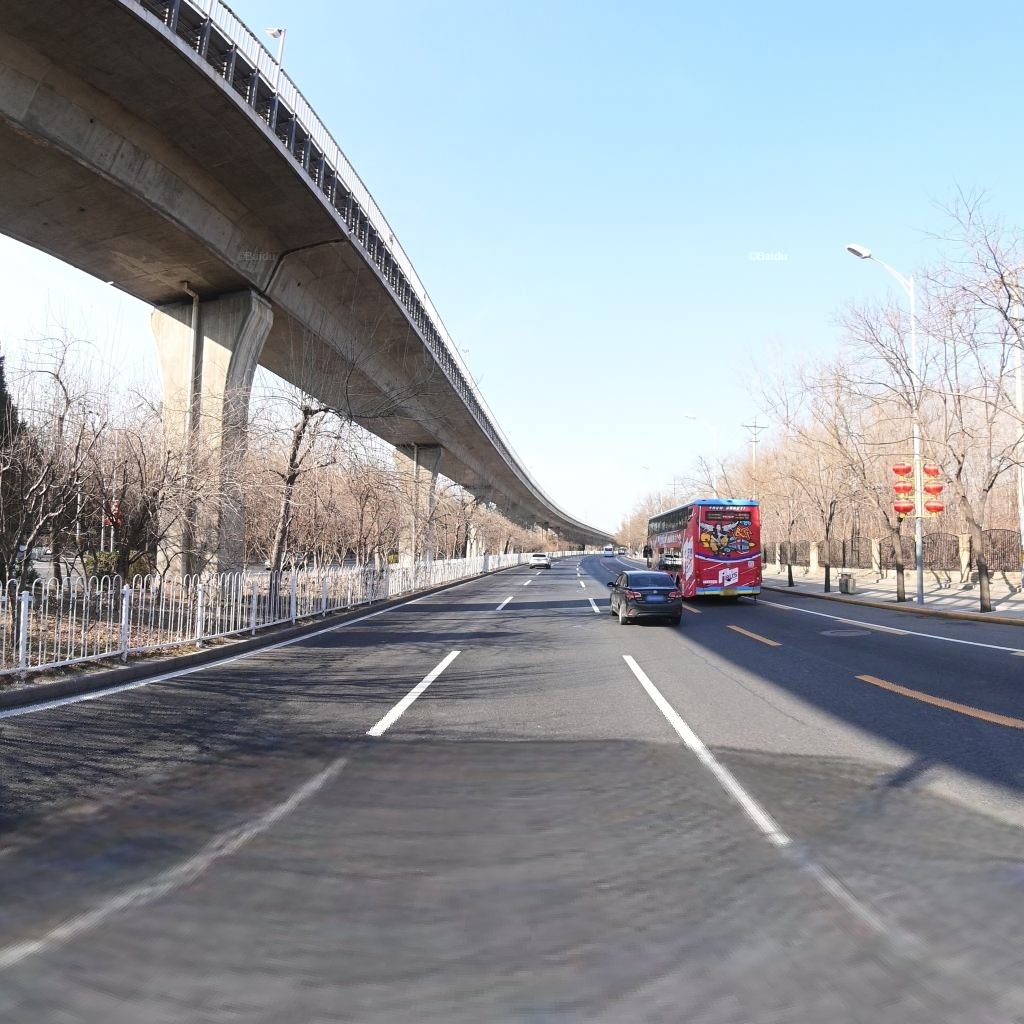
Region: Chaoyang
Road damage annotations: manhole cover, longitudinal patch